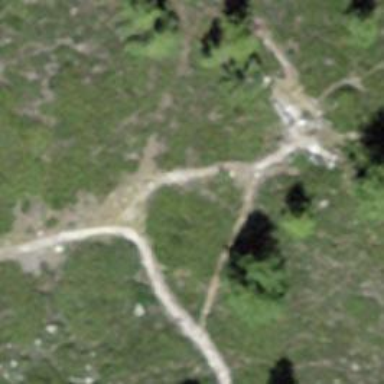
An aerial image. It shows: Path.